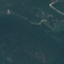
Land use / land cover class: Forest